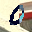
Label: 0